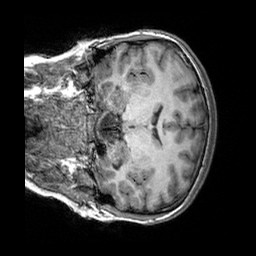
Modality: T1w
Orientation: coronal
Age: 22
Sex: female
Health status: healthy
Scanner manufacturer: siemens
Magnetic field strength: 3 T
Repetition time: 2.3 s
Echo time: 0.00303 s